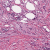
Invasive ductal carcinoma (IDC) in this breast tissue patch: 1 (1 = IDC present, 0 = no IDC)